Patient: sex M, age 60
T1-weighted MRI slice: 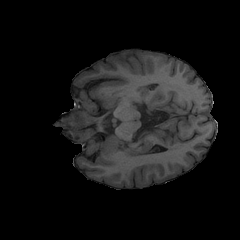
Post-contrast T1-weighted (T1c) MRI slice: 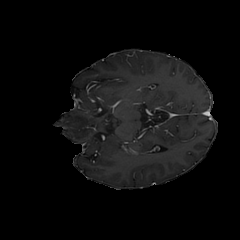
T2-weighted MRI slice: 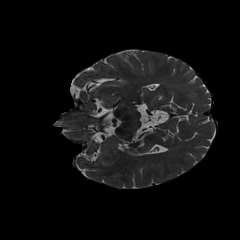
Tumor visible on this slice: no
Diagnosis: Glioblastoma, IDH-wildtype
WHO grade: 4